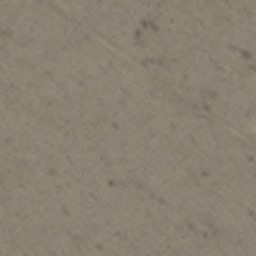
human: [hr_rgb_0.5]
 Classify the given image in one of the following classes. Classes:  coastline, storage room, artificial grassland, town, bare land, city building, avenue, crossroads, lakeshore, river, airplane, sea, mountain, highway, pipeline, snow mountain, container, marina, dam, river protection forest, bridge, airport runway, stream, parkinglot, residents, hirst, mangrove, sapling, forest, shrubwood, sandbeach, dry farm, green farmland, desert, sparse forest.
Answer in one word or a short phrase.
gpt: bare land